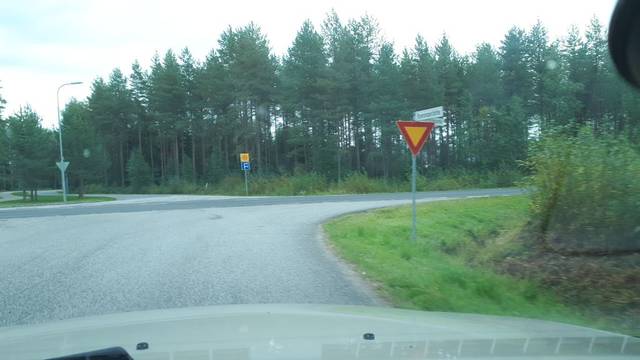
Region: Finland
Coordinates: 65.042, 25.581